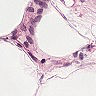
Metastatic tissue present: no